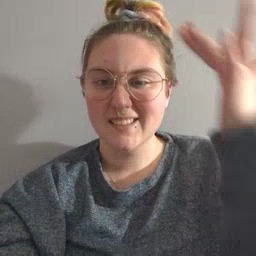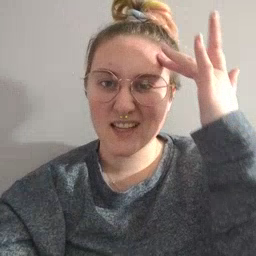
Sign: sick